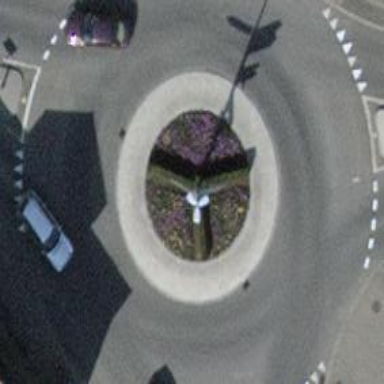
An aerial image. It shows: High mast lamp mount serving as guidepost.